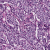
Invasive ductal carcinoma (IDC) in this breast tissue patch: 1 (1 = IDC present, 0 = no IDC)